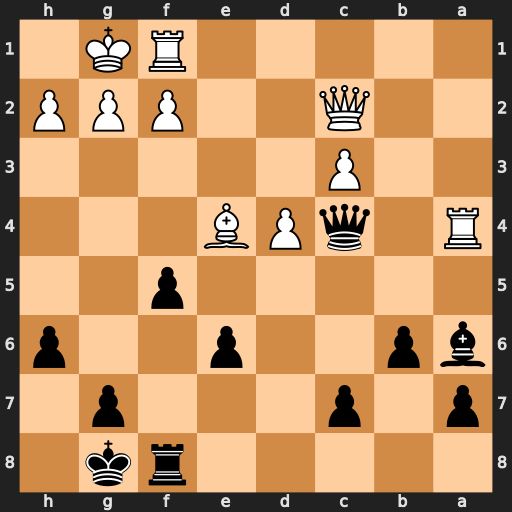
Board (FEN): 5rk1/p1p3p1/bp2p2p/5p2/R1qPB3/2P5/2Q2PPP/5RK1
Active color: b
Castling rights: -
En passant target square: -
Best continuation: Qxf1#